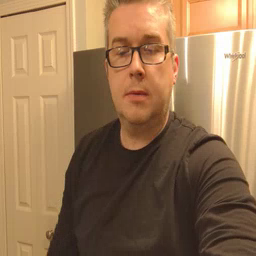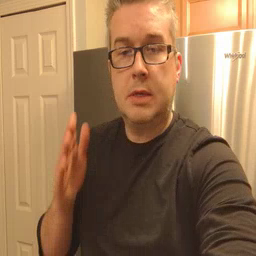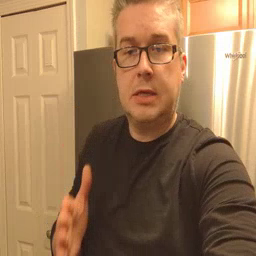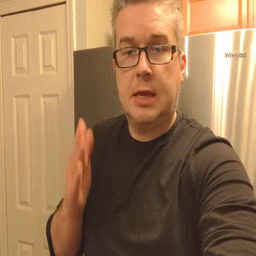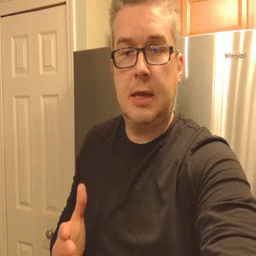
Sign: beside